Question: I was wondering if it was possible to do either in WPF:

I guess the main problem here that I can't embed a textblock in a line in XAML, which is something I'm use to doing. Does anyone have any idea of how I can tackle this problem?
EDIT: It would also have to handle diagonal text.
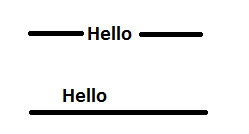
Answer: You can do this, this is actually pretty easy. You have to keep in mind that you can nest content inside a '<TextBlock>' tag....
'''
<TextBlock>
<Line X1="0" Y1="0" X2="100" Y2="0" Stroke="Black" StrokeThickness="4"/>
<TextBlock Text="Hello there!" VerticalAlignment="Center" HorizontalAlignment="Center"/>
<Line X1="0" Y1="0" X2="100" Y2="0" Stroke="Black" StrokeThickness="4"/>
</TextBlock>
'''